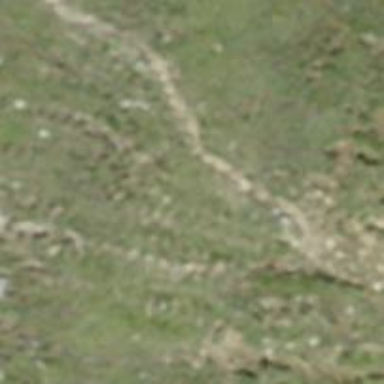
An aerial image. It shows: Path.